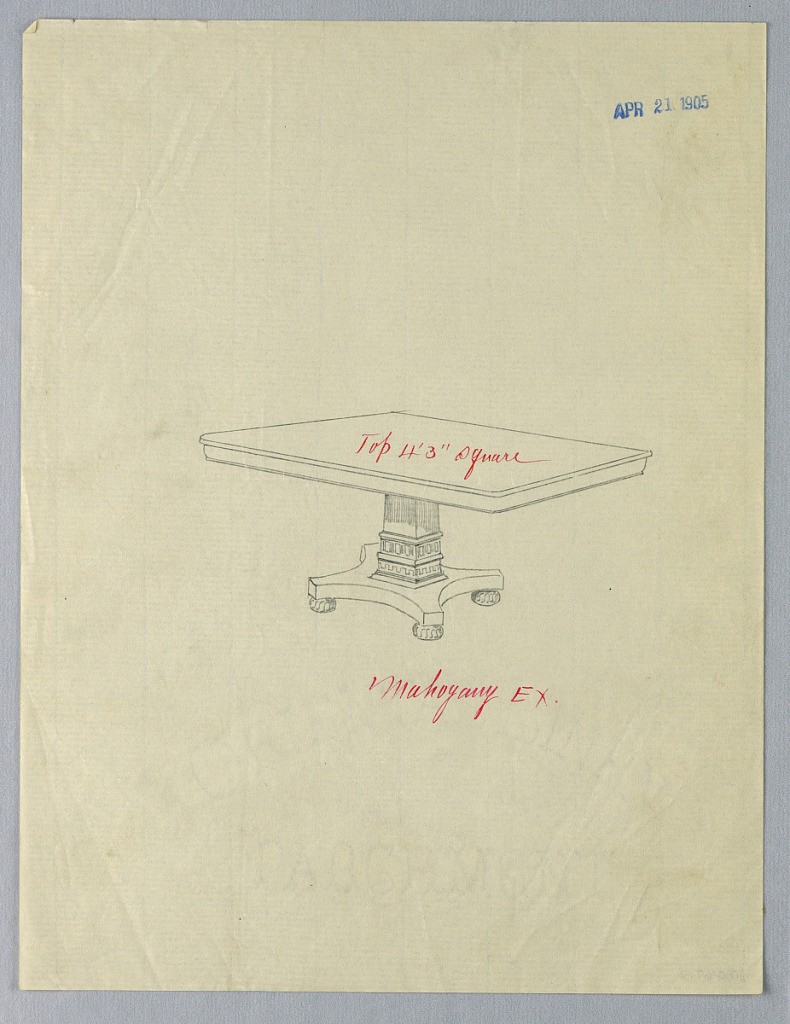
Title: Design for a Square Mahogany Dining Table
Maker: A.N. Davenport Co.
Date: April 21, 1905
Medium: Graphite on thin, cream paper
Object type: Drawing
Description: Square molded table top raised on molded slightly flaring suppor decorated with dentils and Greek key motifs at bottom, standing atop molded base raised on 4 carved bun feet.